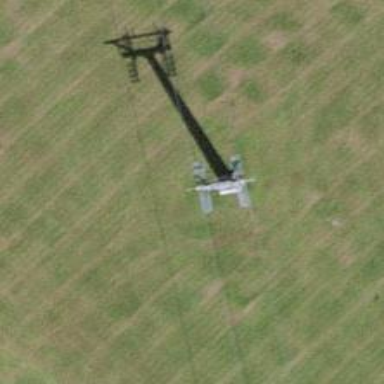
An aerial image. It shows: Pylon used for aerialway.